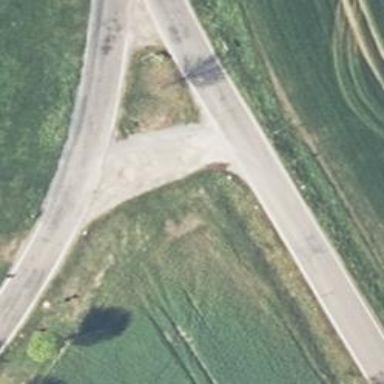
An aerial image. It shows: Asphalt road classified as tertiary.